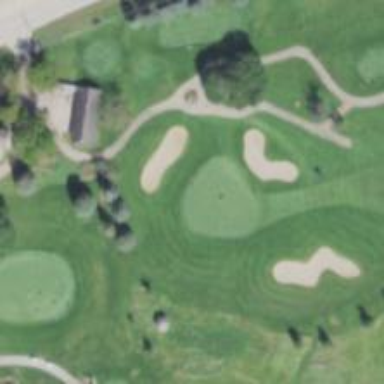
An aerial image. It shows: Golf hole.